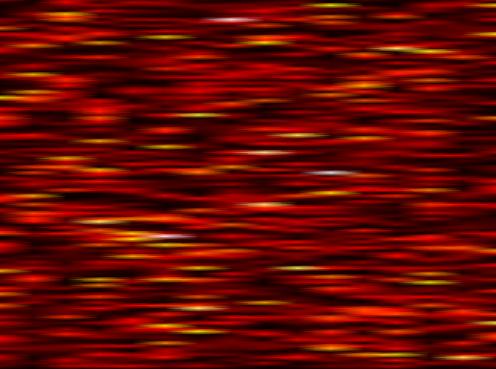
Label: UFMC